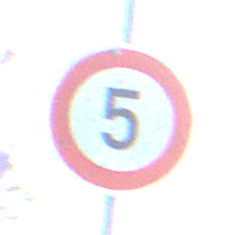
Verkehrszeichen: Geschwindigkeit5
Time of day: MorningAfternoon
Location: Outdoor (Nature)
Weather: Clear
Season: Winter
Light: Natural